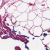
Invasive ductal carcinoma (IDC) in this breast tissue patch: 0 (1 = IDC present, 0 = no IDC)